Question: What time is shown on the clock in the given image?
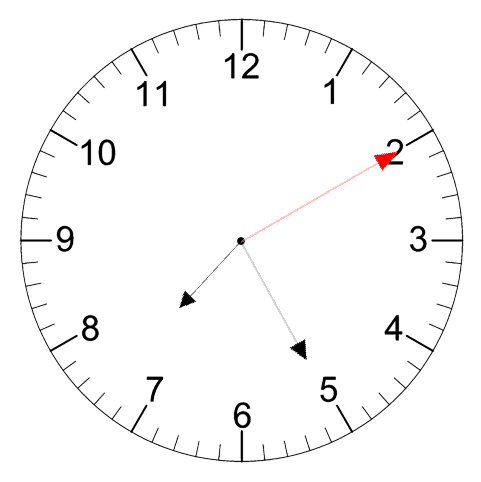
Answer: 07:25:10